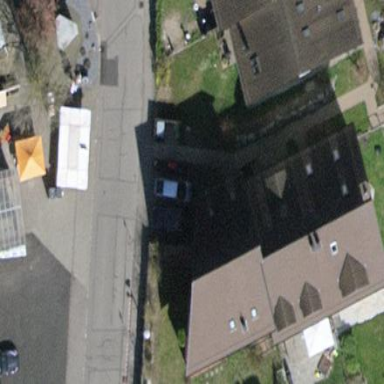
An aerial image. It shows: Parking area.